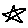
Label: star